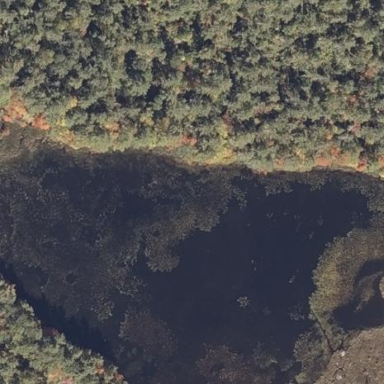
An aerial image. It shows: Pond with natural water.